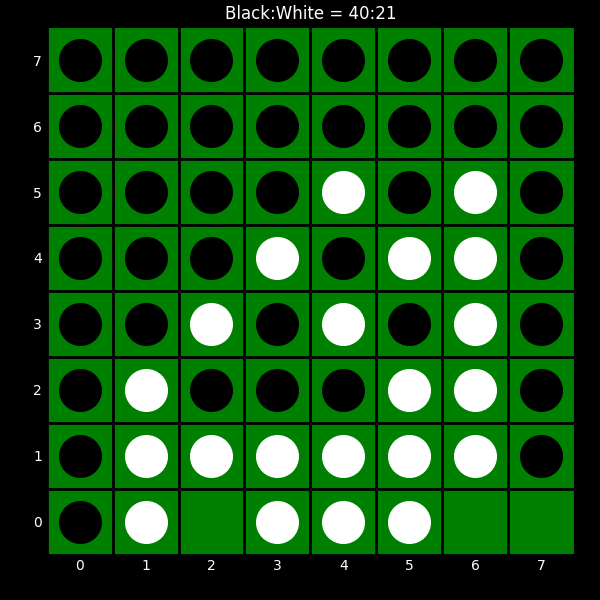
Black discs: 40
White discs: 21